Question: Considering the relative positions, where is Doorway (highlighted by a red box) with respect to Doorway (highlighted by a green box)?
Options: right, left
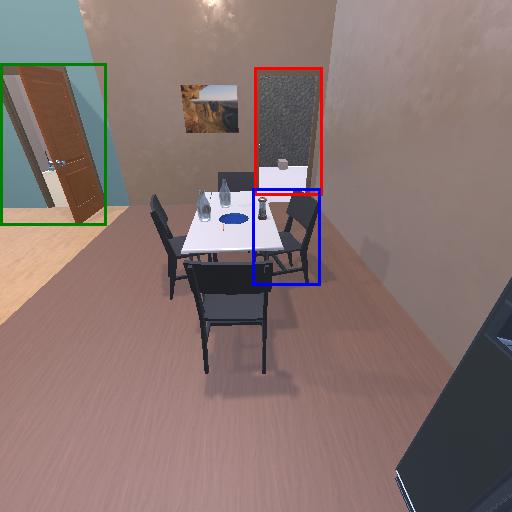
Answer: right